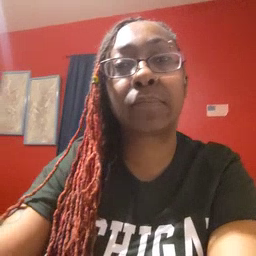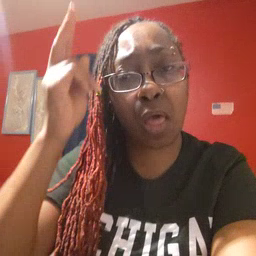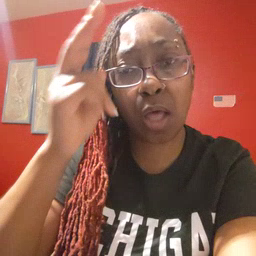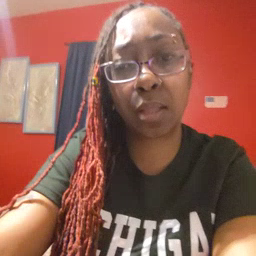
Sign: uncle